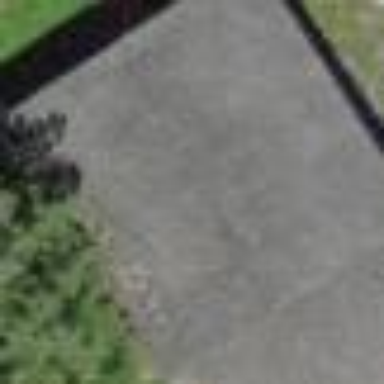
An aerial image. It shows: Garage building.